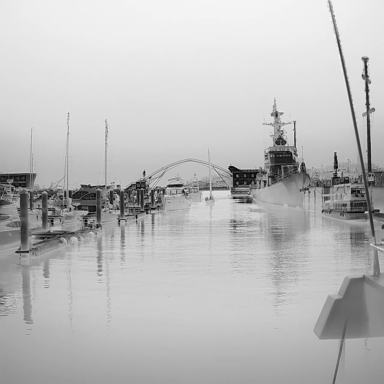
There are four sailboats in the infrared image.